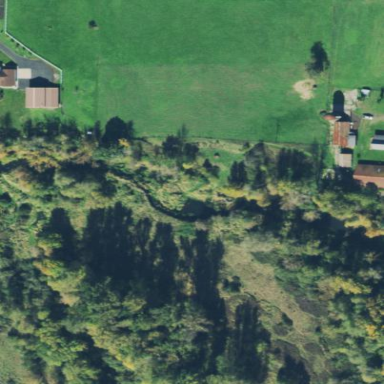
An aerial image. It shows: Farmyard area.